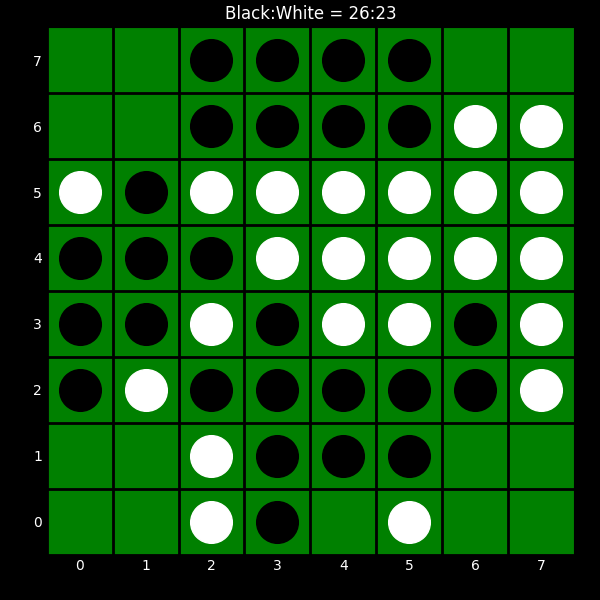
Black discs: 26
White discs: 23